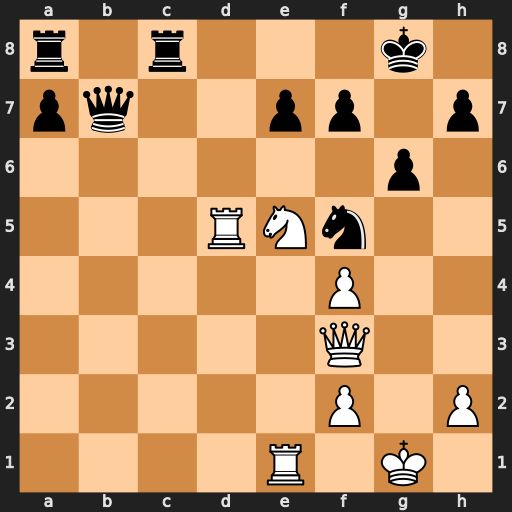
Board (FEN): r1r3k1/pq2pp1p/6p1/3RNn2/5P2/5Q2/5P1P/4R1K1
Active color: w
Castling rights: -
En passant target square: -
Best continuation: Rd8+ Rxd8 Qxb7